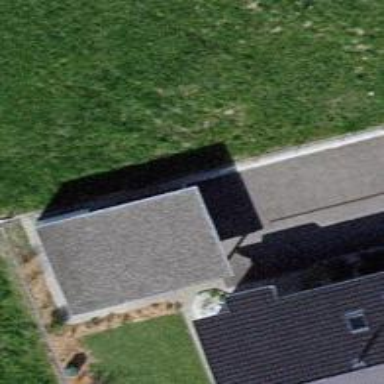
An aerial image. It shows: Garage.